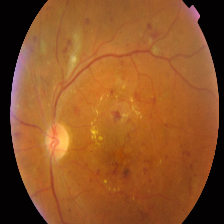
Diabetic retinopathy grade: Proliferative DR